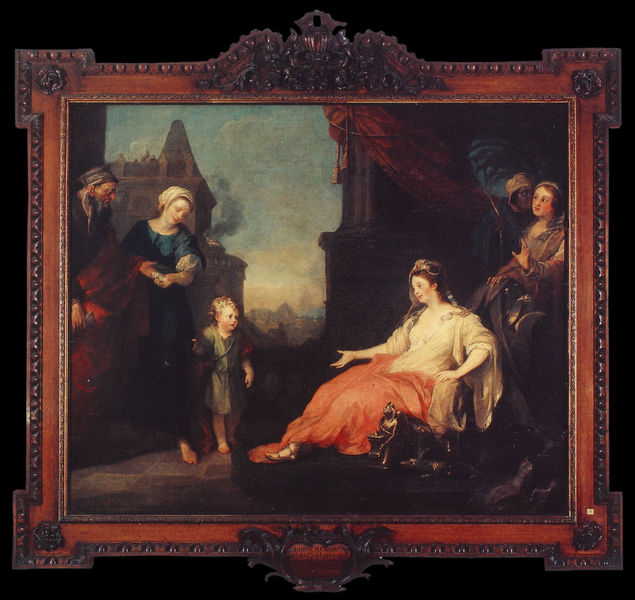
Titel: Moses Brought before Pharaoh’s Daughter
Künstler: William Hogarth
Institution: Thomas Coram Foundation for Children
Schlagwörter: blau, hand, himmel, sitzen, frau, geste, kleid, licht, gebäude, rot, rahmen, schauen, vorhang, kind, magd, barfuss, fliesen, afrikaner, sklavin, königin, ägypten, kid, gemaelde